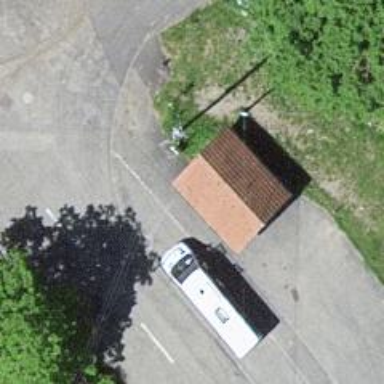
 serving as platform for public transportation."